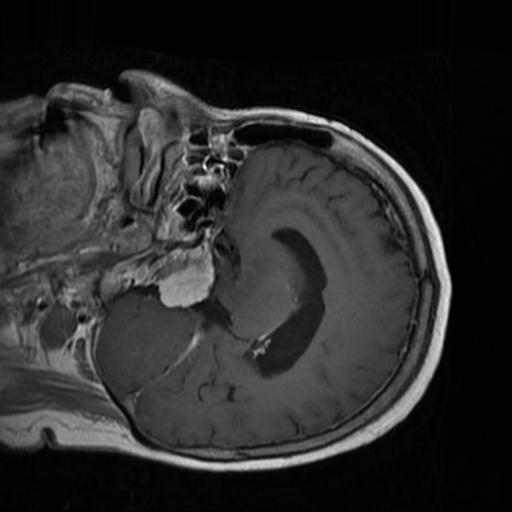
Label: brain_menin